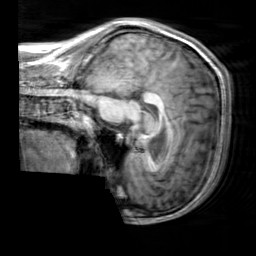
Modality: T1w
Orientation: sagittal
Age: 19
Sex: male
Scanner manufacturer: siemens
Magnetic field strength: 3 T
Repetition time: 2.3 s
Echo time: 0.00303 s